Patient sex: F
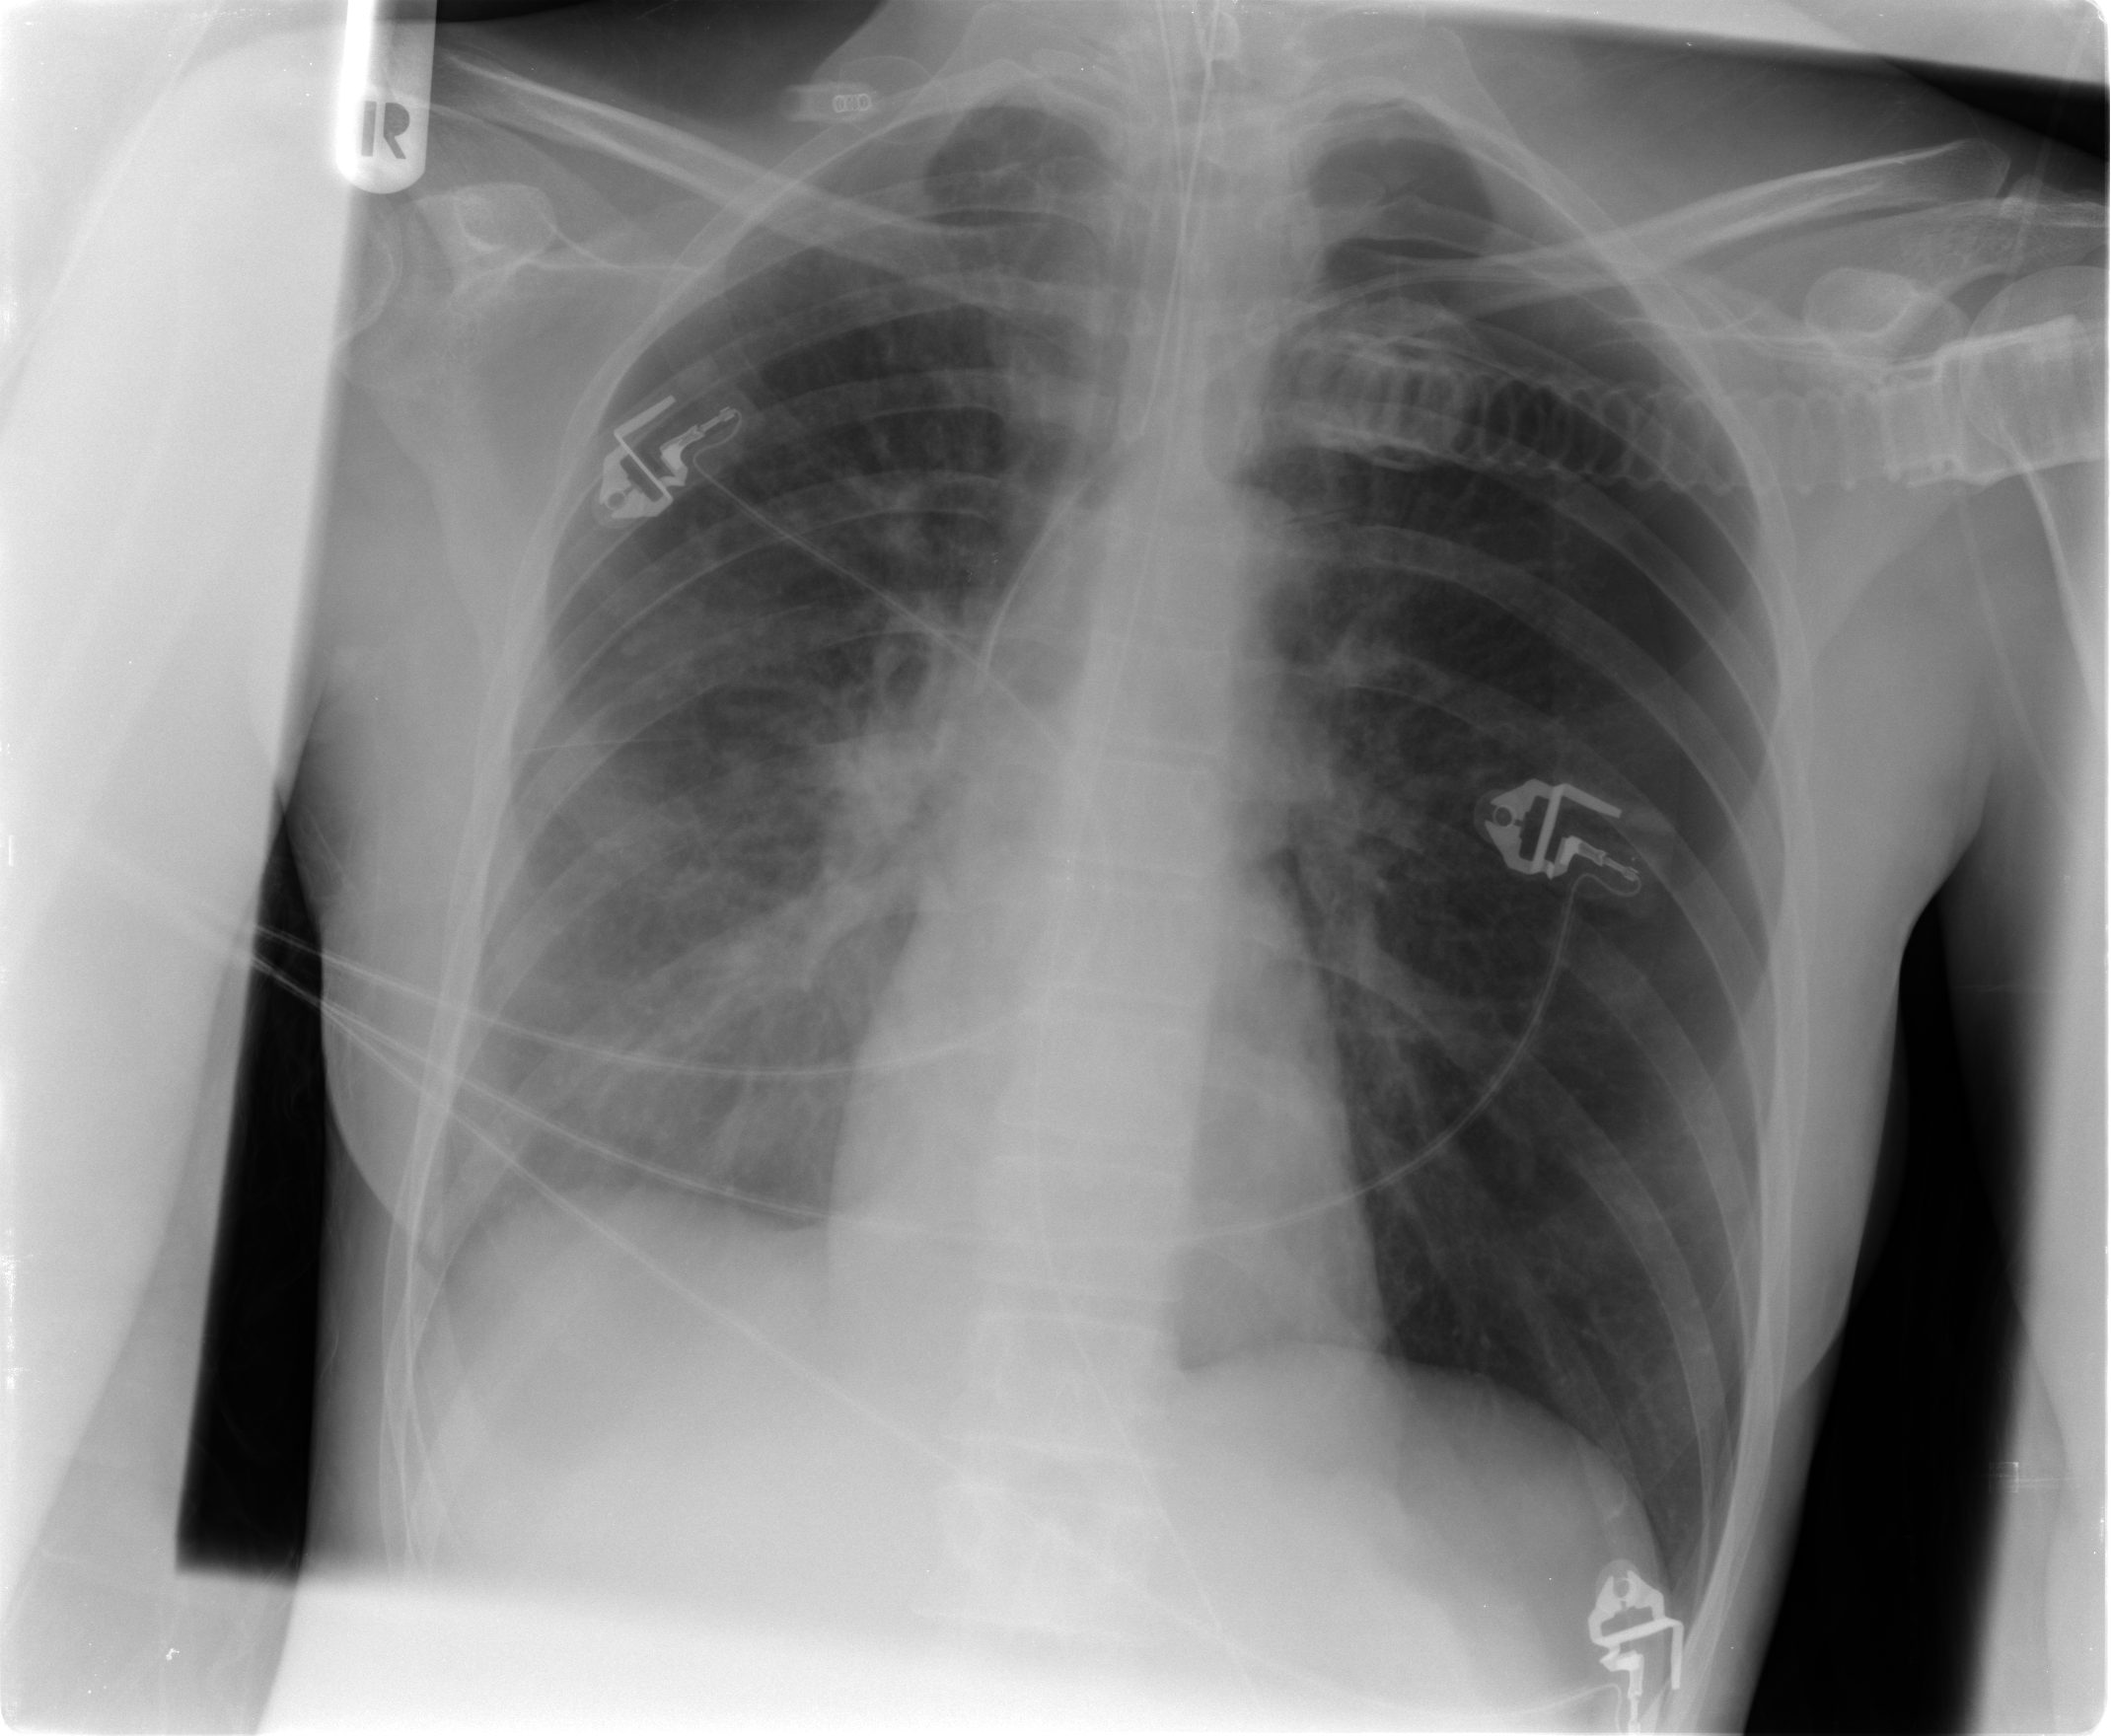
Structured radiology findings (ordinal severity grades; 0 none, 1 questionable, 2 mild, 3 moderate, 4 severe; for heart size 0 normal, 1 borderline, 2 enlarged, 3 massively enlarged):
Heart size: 0
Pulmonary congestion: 1
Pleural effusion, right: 0
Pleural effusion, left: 0
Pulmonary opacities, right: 3
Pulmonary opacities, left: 0
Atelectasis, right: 2
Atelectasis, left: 0